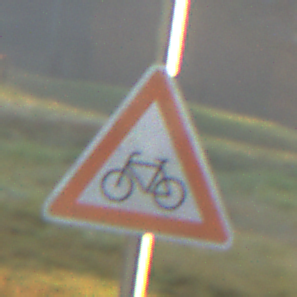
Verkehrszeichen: RadverkehrRechts
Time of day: SunriseSunset
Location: Outdoor (Nature)
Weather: Clear
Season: NotSpecified
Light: Natural